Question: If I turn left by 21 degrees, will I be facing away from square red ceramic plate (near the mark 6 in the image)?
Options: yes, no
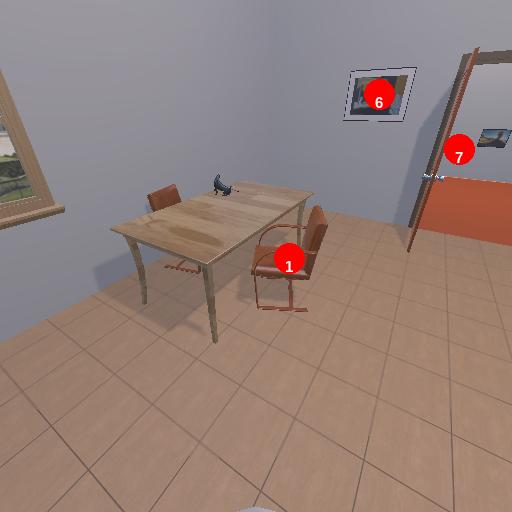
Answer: yes